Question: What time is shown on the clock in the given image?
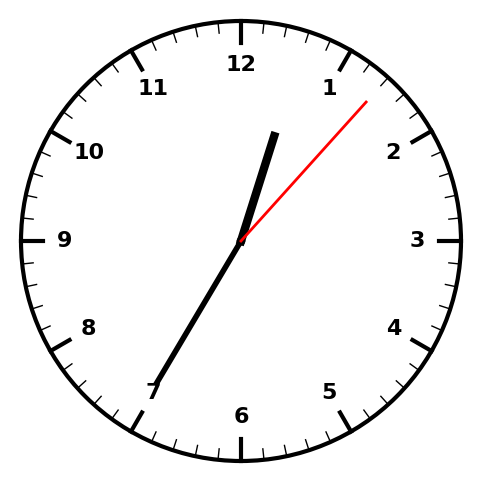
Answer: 12:35:07